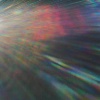
Label: sunburn